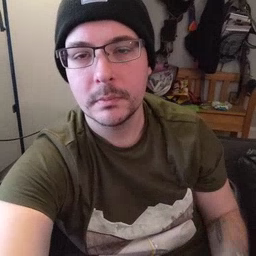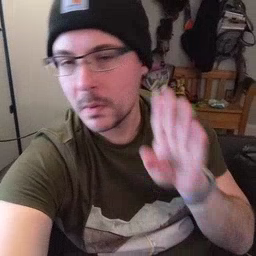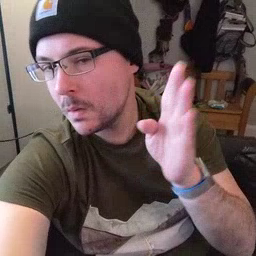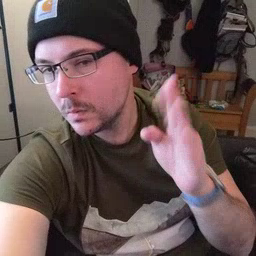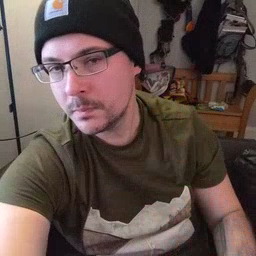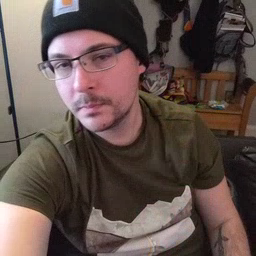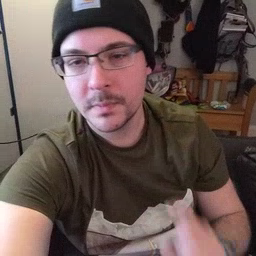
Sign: hello